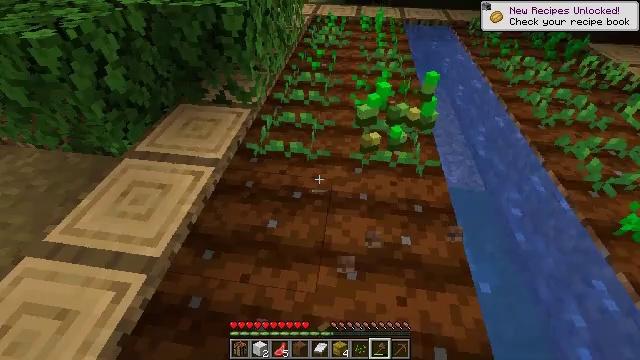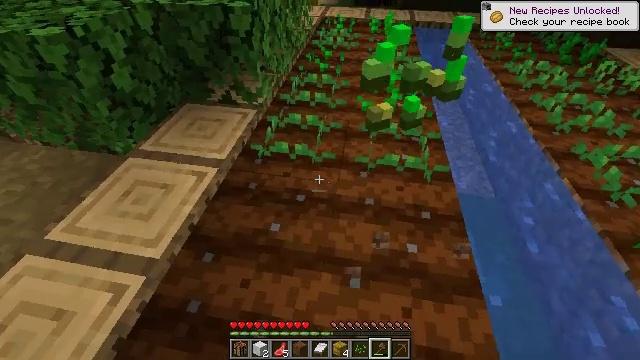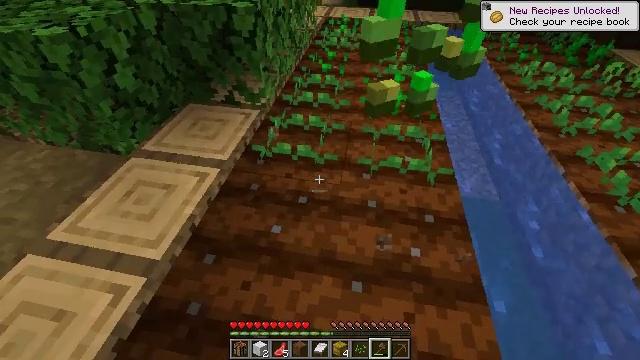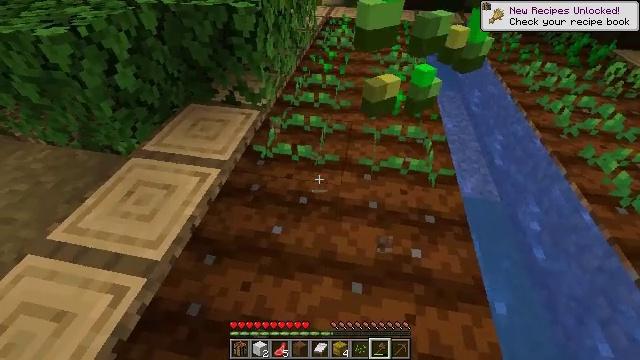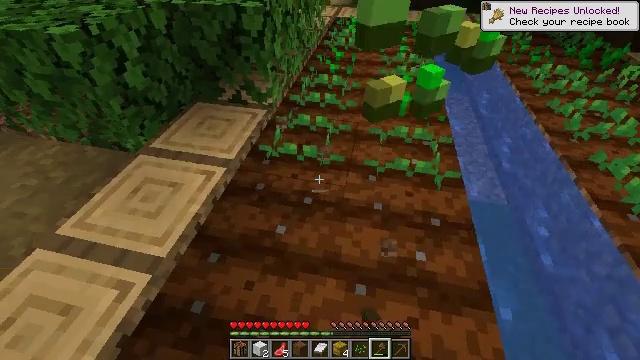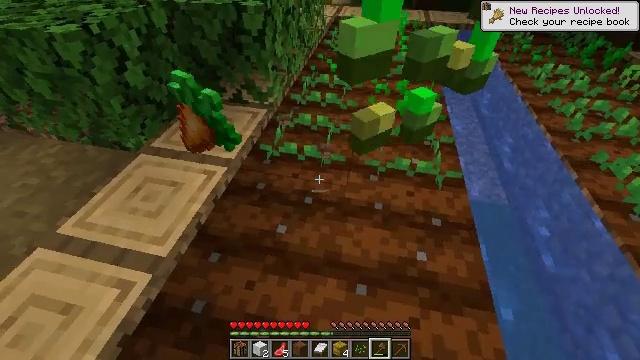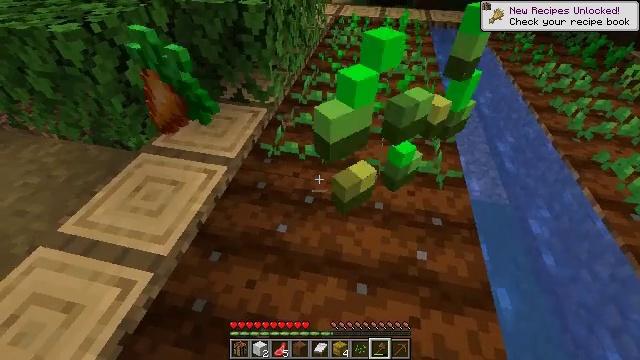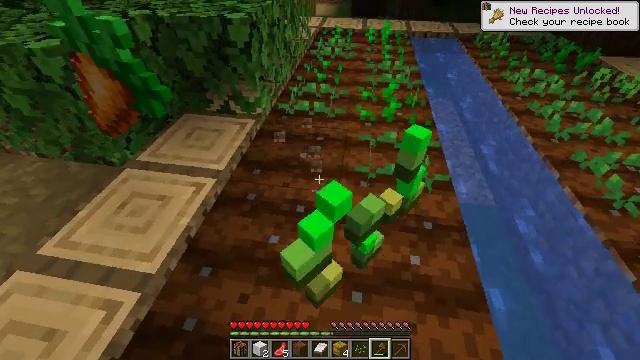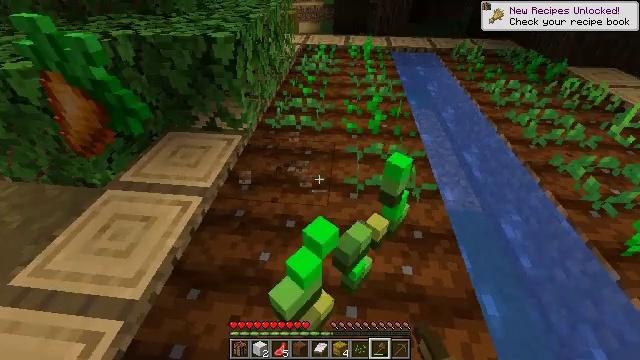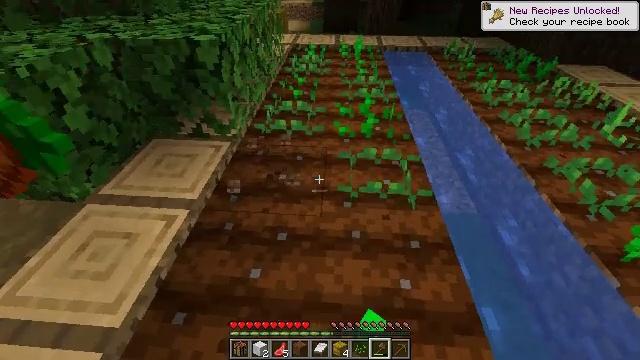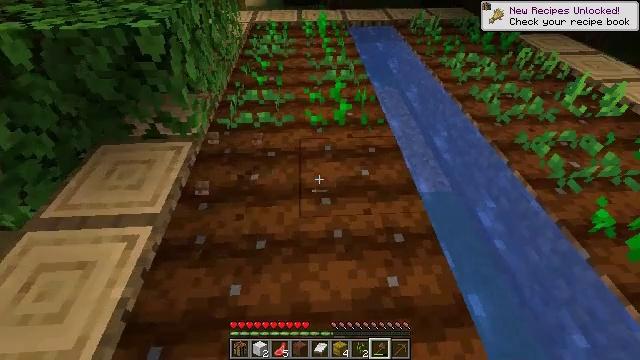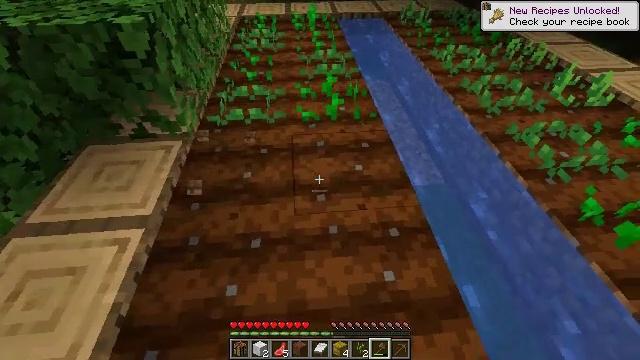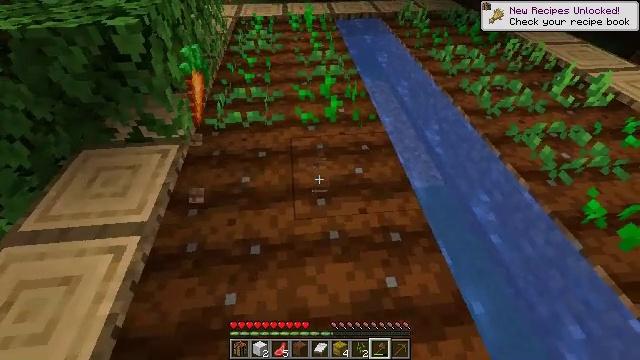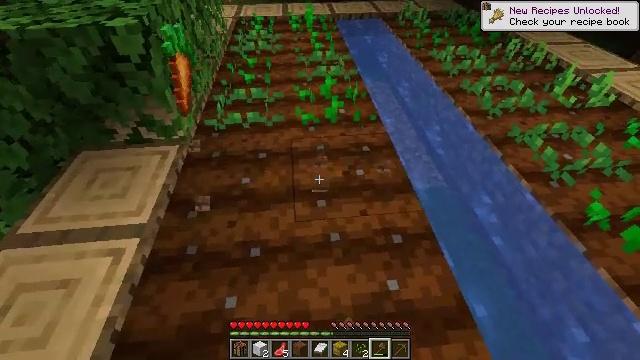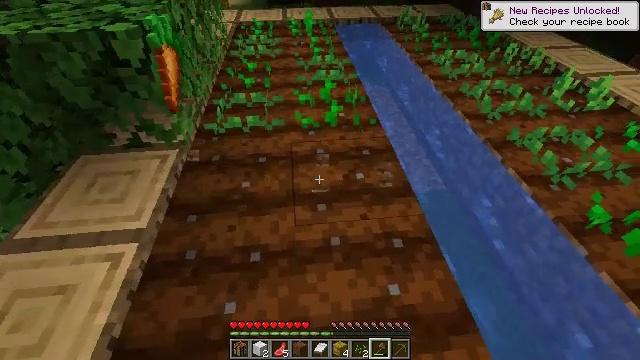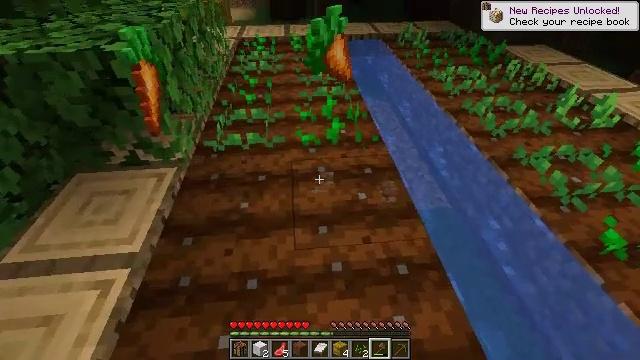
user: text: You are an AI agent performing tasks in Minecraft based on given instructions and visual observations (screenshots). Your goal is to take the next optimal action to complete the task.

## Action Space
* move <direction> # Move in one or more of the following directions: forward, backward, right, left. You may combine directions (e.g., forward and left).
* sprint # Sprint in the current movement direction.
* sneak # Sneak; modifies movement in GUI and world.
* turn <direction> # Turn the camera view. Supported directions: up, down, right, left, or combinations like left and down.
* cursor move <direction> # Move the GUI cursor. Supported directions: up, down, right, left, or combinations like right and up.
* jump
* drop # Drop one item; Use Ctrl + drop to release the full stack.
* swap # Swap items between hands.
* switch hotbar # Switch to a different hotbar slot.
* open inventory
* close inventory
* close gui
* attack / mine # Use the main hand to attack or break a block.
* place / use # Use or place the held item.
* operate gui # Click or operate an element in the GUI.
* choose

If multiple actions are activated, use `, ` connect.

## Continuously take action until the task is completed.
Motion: motion action
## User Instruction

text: Gather carrots from the field.
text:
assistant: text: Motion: turn left
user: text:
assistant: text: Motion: attack / mine
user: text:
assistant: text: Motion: attack / mine
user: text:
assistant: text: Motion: turn left, attack / mine
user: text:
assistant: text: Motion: no_op
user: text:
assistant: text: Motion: attack / mine
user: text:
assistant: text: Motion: turn right and up, attack / mine
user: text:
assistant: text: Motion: move forward, turn right and up, attack / mine
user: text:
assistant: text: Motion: move forward, turn right, attack / mine
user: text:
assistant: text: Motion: turn right and down, attack / mine
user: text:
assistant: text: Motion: turn right and down
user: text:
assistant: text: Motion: attack / mine
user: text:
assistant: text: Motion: attack / mine
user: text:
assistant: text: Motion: attack / mine
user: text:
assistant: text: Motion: move forward, turn up
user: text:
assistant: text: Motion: attack / mine